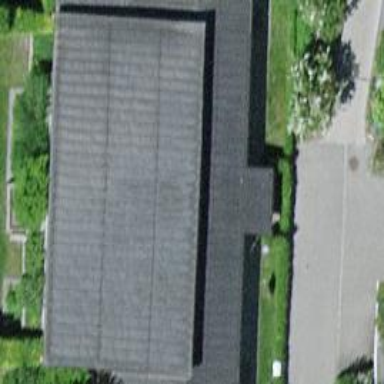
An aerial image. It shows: Kindergarten.